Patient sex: F
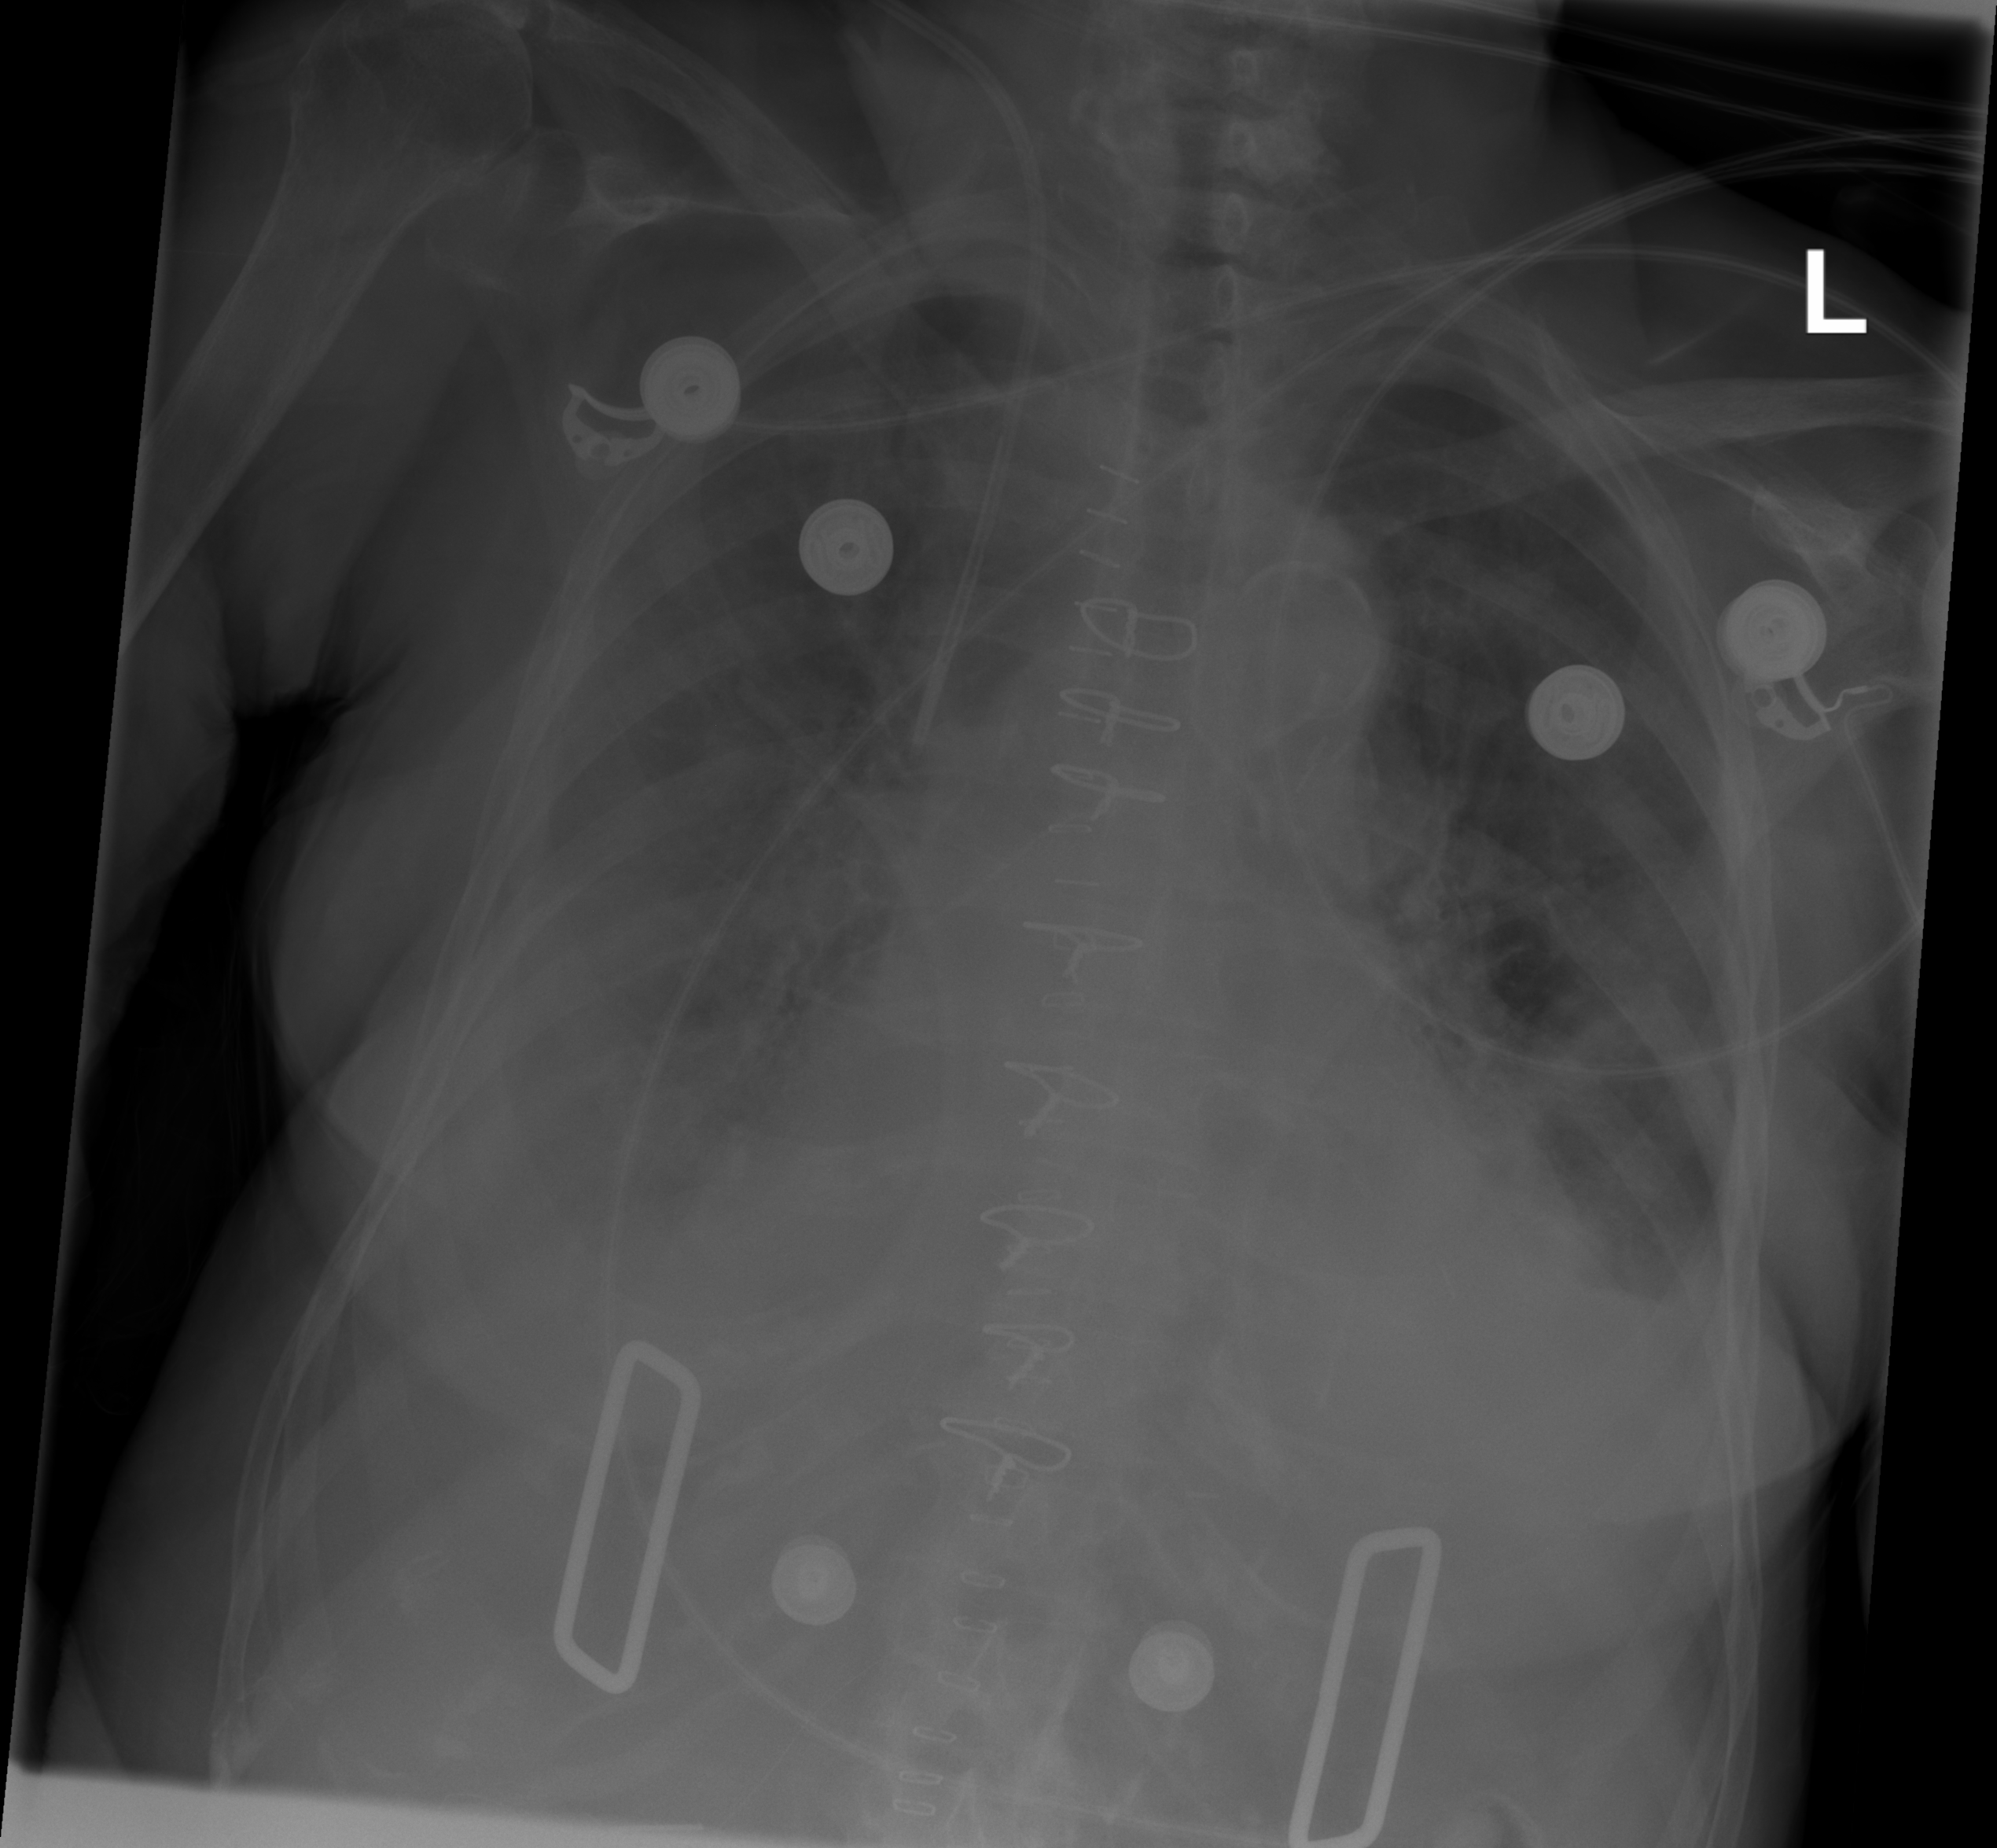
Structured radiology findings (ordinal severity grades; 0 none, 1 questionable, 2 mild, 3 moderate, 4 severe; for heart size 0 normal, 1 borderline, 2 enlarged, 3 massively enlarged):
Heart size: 2
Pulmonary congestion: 1
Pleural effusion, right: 2
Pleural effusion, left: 2
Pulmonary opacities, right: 1
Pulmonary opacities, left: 0
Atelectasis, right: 2
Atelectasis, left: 2